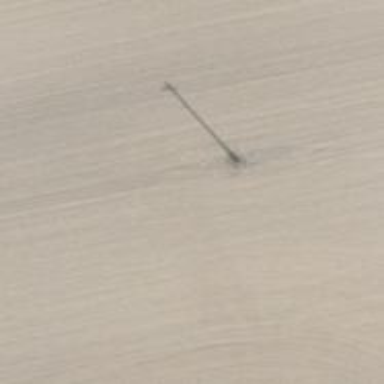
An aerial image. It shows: Power pole.